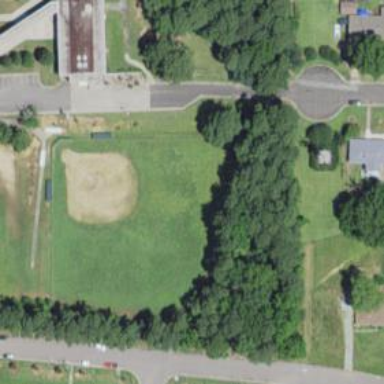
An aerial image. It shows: Baseball pitch for leisure and sports activities.